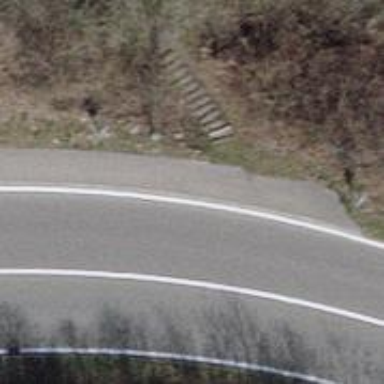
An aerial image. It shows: Road with steps.